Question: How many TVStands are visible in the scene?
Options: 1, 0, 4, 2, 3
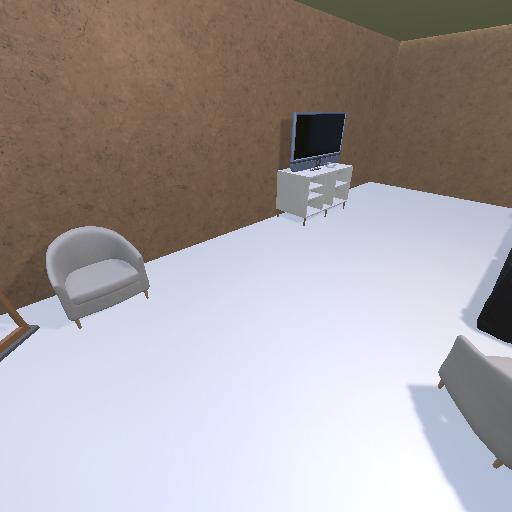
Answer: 1